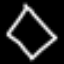
Label: diamond